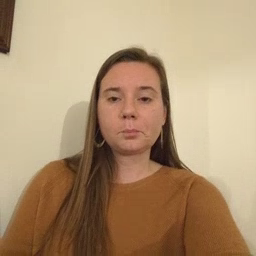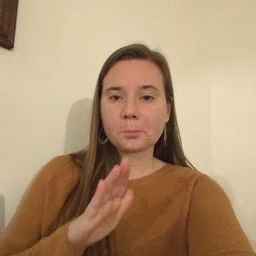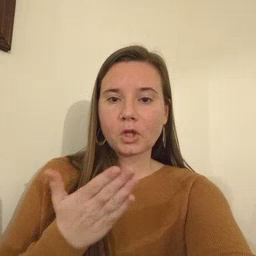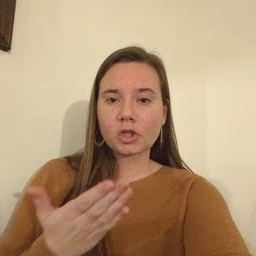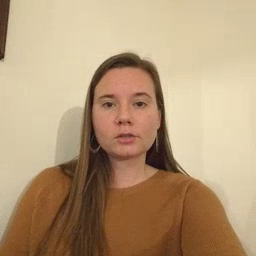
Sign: book